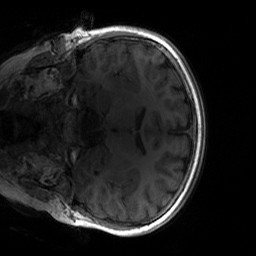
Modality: T1w
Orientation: coronal
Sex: male
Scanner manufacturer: siemens
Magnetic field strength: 3 T
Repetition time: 1.9 s
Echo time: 0.00243 s